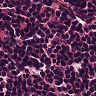
Metastatic tissue present: no